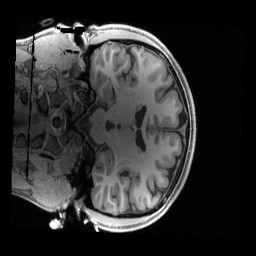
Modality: T1w
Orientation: coronal
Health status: healthy
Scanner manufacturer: siemens
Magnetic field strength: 3 T
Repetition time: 2.4 s
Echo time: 0.00222 s